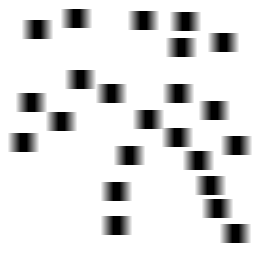
Squares: 23
Triangles: 0
Stars: 0
Total shapes: 23